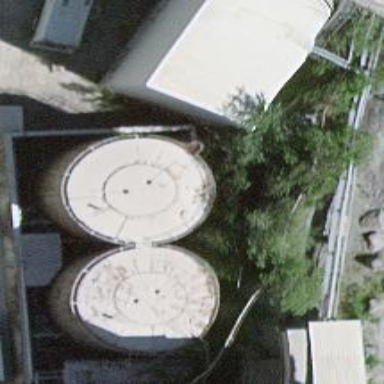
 typically used for storing grain or other materials."